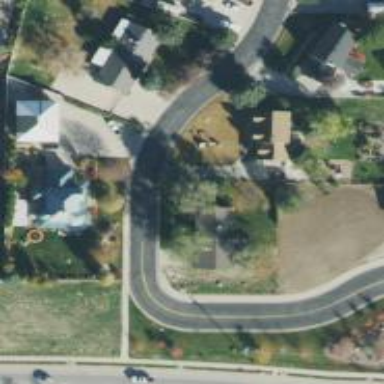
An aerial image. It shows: Residential road.